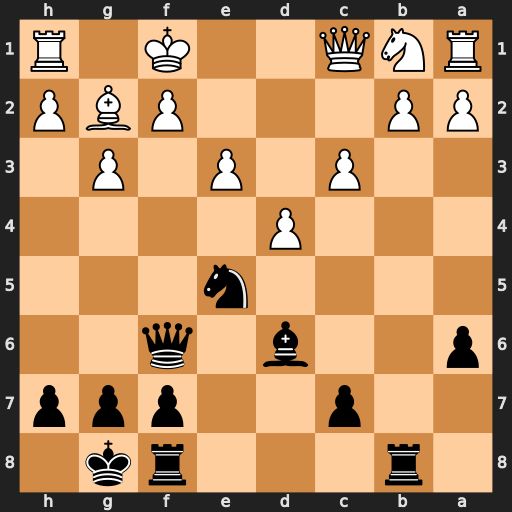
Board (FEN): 1r3rk1/2p2ppp/p2b1q2/4n3/3P4/2P1P1P1/PP3PBP/RNQ2K1R
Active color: b
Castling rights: -
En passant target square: -
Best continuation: Nd3 Qd2 Rxb2 Qxb2 Nxb2